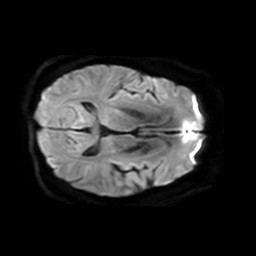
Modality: TRACE
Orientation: axial
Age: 47
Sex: male
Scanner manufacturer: philips
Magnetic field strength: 3 T
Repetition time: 3.132 s
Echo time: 0.076 s